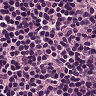
Metastatic tissue present: no